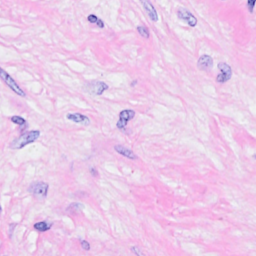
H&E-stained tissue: Breast